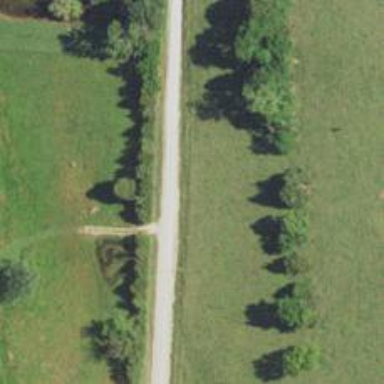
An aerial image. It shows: Unclassified road.